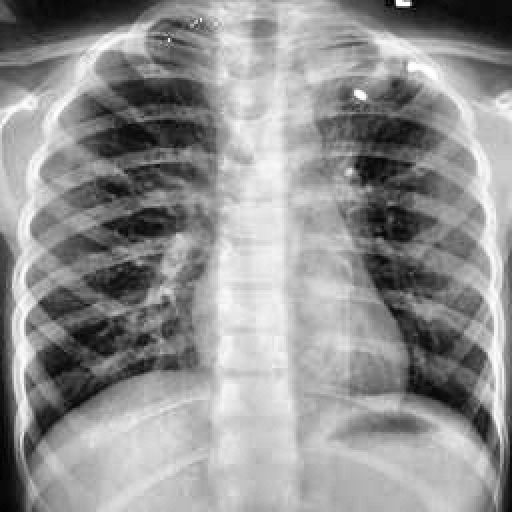
Finding: TUBERCULOSIS